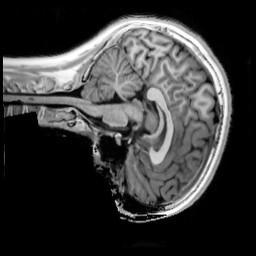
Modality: T1w
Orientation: sagittal
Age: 15
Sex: female
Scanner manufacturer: siemens
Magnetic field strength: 3 T
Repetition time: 4 s
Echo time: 0.00291 s